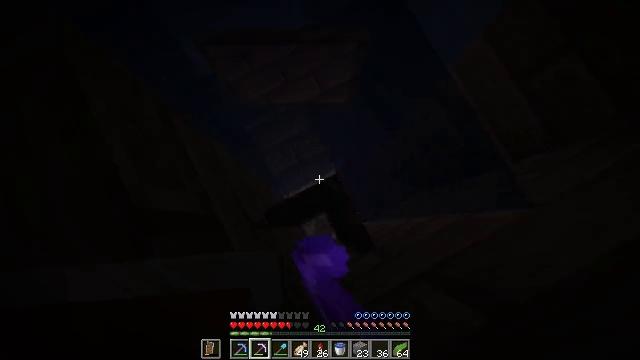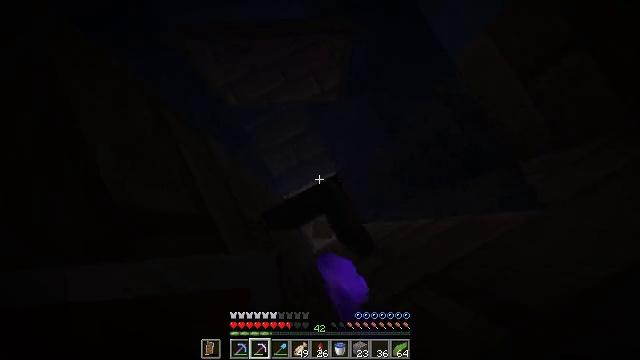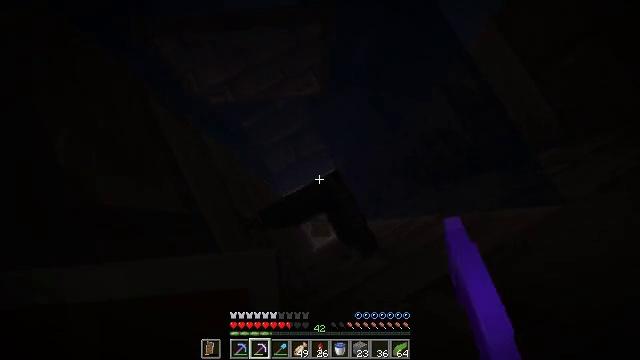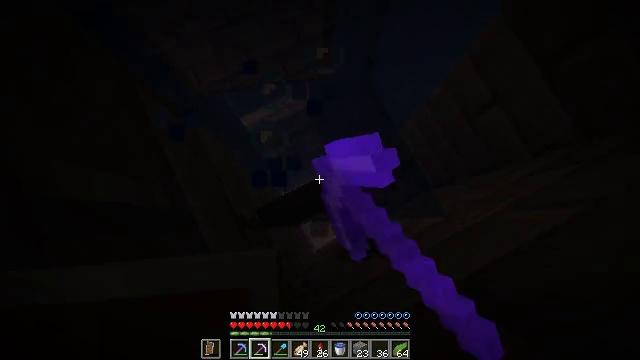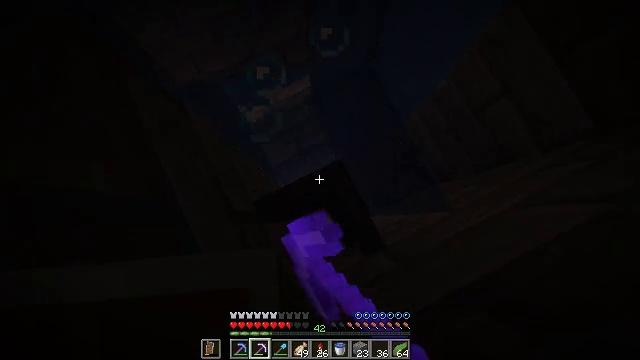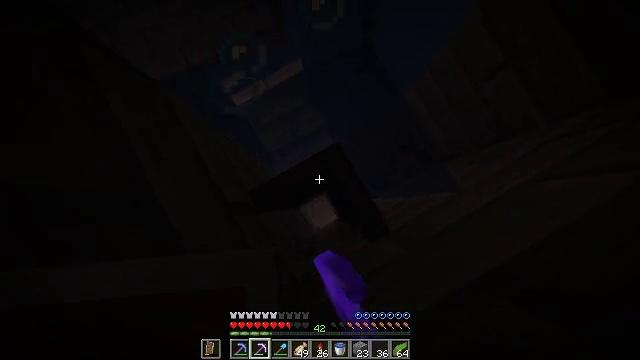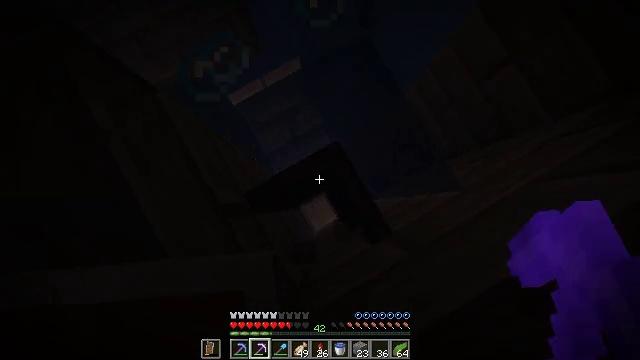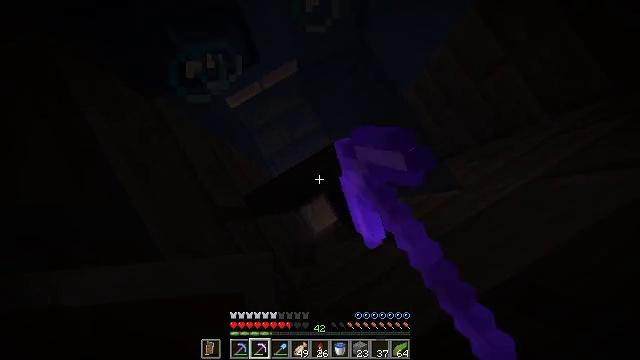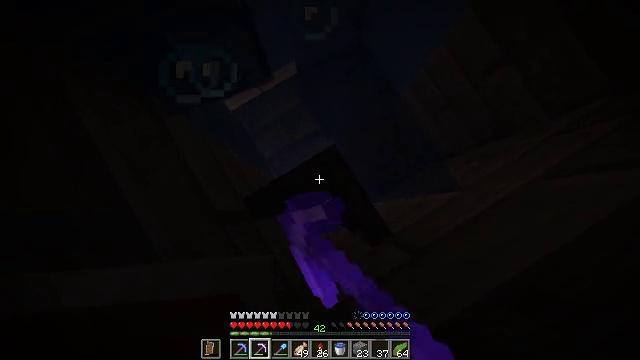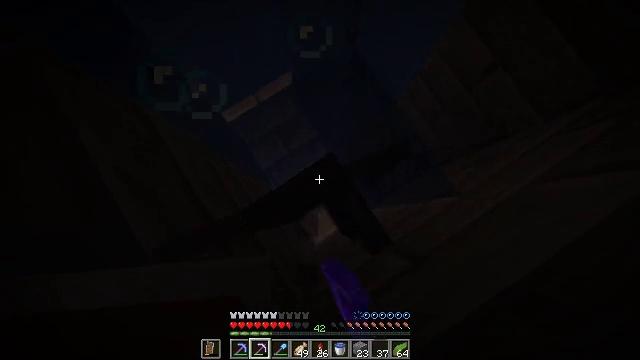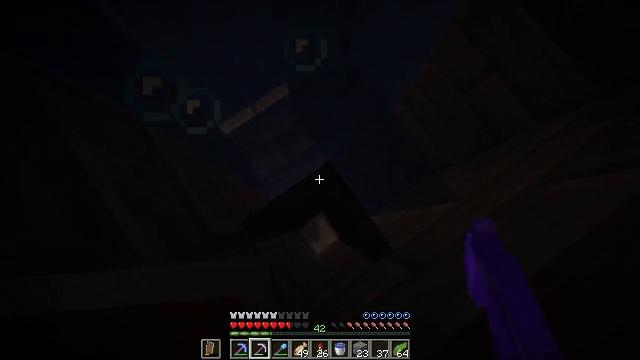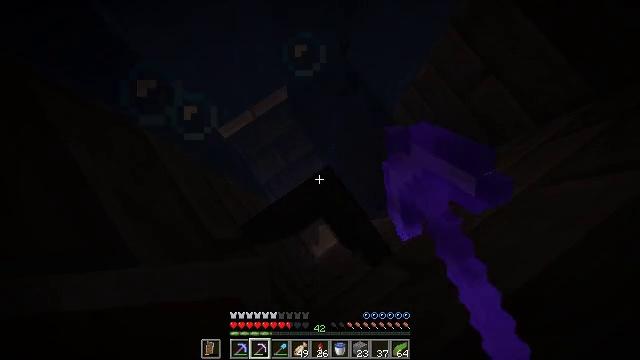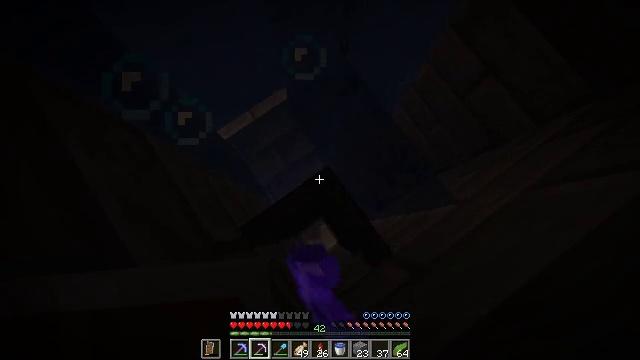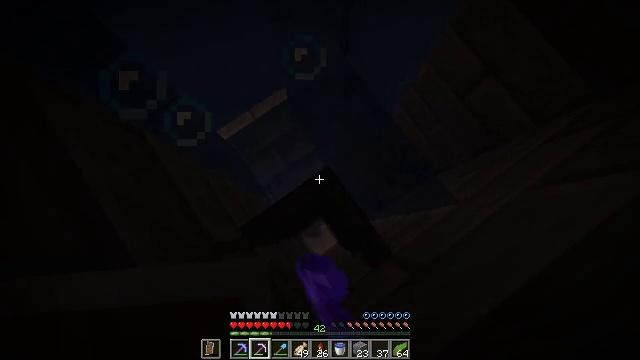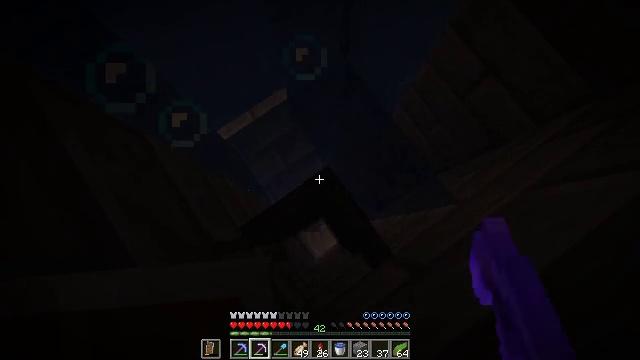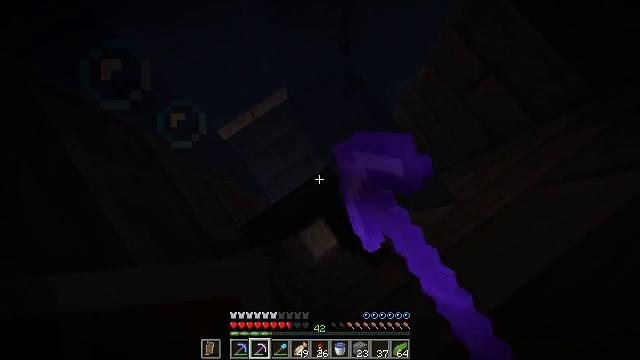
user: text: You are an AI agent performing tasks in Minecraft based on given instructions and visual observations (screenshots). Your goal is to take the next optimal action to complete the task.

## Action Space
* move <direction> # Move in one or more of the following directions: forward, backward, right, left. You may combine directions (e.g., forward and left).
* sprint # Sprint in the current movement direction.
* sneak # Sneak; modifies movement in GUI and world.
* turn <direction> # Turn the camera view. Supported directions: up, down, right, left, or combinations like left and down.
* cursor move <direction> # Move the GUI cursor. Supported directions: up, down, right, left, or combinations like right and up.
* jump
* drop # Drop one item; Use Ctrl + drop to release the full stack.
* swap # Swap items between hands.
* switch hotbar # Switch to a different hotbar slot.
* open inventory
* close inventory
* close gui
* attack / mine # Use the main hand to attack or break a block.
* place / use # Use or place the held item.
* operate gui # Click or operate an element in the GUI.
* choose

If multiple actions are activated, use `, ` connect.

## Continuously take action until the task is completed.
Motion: motion action
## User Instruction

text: Recycle the black stained glass pane.
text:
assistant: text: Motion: move back, attack / mine
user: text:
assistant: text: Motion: move back, attack / mine
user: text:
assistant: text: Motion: move back, attack / mine
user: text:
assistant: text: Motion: move back, turn down, attack / mine
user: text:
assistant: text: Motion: move back, turn right and down, attack / mine
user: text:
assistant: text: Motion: move back, attack / mine
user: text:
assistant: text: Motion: move back, turn right, attack / mine
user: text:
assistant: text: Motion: move back, attack / mine
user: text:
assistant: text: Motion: move back, turn right and up, attack / mine
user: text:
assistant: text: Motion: move back, turn right and up, attack / mine
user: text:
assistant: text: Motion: move back, attack / mine
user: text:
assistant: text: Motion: move back, attack / mine
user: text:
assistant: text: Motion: move back, attack / mine
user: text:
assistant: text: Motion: move back, attack / mine
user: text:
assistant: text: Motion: move back, attack / mine
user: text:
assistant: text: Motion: move back, attack / mine
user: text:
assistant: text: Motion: move back, attack / mine
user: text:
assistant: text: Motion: move back, attack / mine
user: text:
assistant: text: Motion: move back, attack / mine
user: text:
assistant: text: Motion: move back, attack / mine
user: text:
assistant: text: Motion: move back, attack / mine
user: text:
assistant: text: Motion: move back, attack / mine
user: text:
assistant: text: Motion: move back, attack / mine
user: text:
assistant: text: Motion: move back, attack / mine
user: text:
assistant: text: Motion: move back, attack / mine
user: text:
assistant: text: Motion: move back, attack / mine
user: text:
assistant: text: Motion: move back, attack / mine
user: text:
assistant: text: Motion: move back, attack / mine
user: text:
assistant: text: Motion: move back, attack / mine
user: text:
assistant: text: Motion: move back, attack / mine